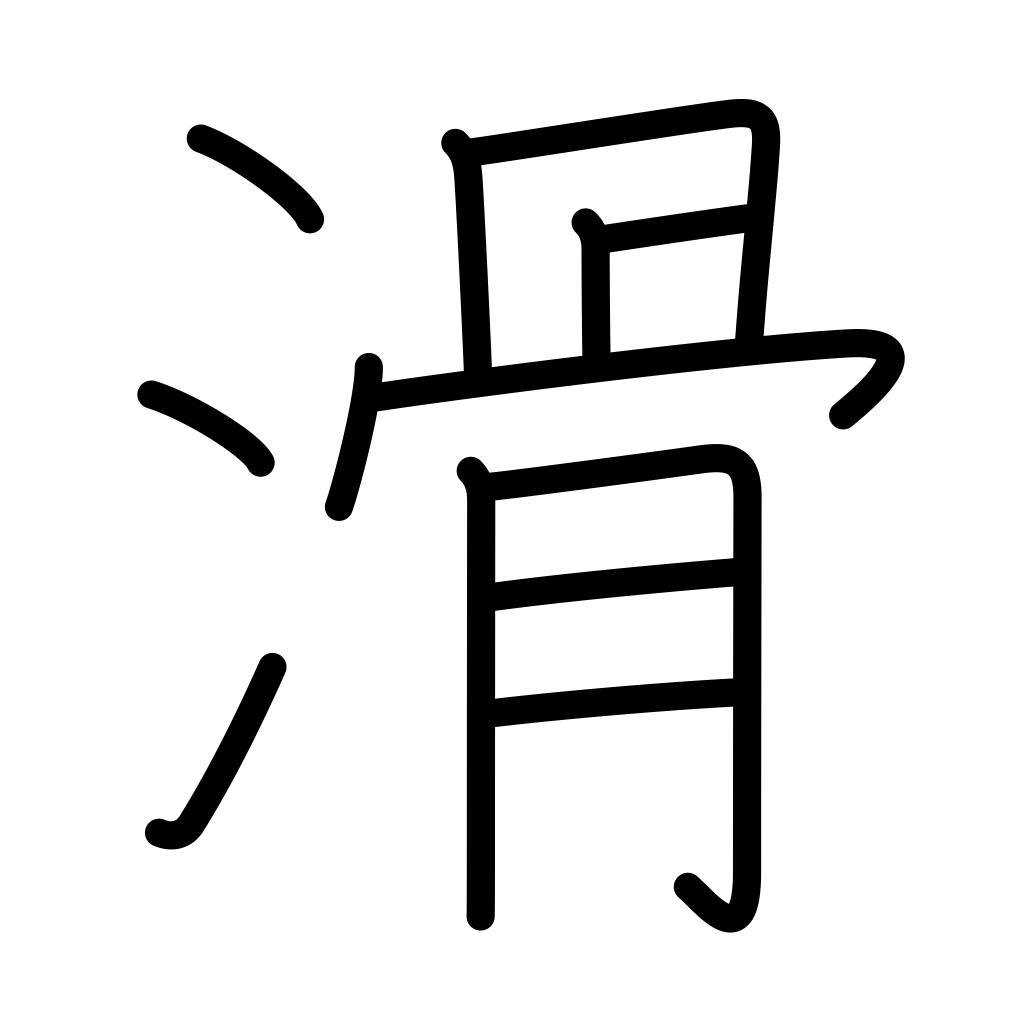
Meaning: slippery, slide, slip, fail exam